Interaction volume radius: 5 \u00c5
Interaction volume height: 15 \u00c5
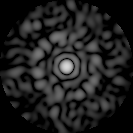
Disorder parameter: 0.8229